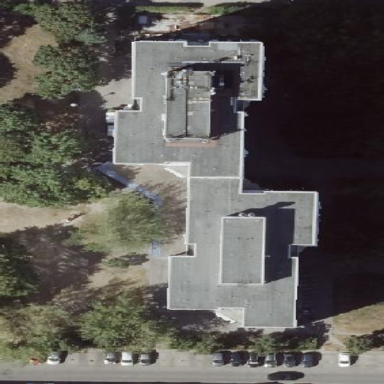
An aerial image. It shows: Building part with flat roof.